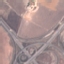
Land use / land cover class: Highway